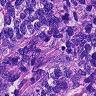
Metastatic tissue present: yes